Question: I have to select a column out of two columns which has more data or values in it using PySpark and keep it in my DataFrame.
For example, we have two columns A and B:

In example, the column B has more values so I will keep it in my DF for transformations. Similarly, I would take A, if A had more values. I think we can do it using 'if else' conditions, but I'm not able to get the correct logic.
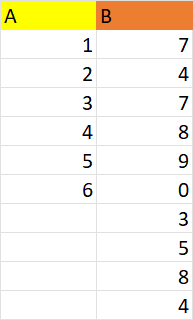
Answer: 1. Create a data frame with the data df = spark.createDataFrame(data=[(1,7),(2,4),(3,7),(4,8),(5,0),(6,0),(None,3),(None,5),(None,8),(None,4)],schema = ['A','B'])
2. Define a condition to check for that from pyspark.sql.functions import *
import pyspark.sql.functions as fx
condition = fx.when((fx.col('A').isNotNull() & (fx.col('A')>fx.col('B'))),fx.col('A')).otherwise(fx.col('B'))
df_1 = df.withColumn('max_value_among_A_and_B',condition)
3. Print the dataframe df_1.show()
Please check the below screenshot for details
<URL>
or
If you want to pick up the whole column just based on the count. you can try this:
'''
from pyspark.sql.functions import *
import pyspark.sql.functions as fx
df = spark.createDataFrame(data=[(1,7),(2,4),(3,7),(4,8),(5,0),(6,0),(None,3),(None,5),(None,8),(None,4)],schema = ['A','B'])
if df.select('A').count() > df.select('B').count():
pickcolumn = 'A'
else:
pickcolumn = 'B'
df_1 = df.withColumn('NewColumnm',col(pickcolumn)).drop('A','B')
df_1.show()
'''
<URL>